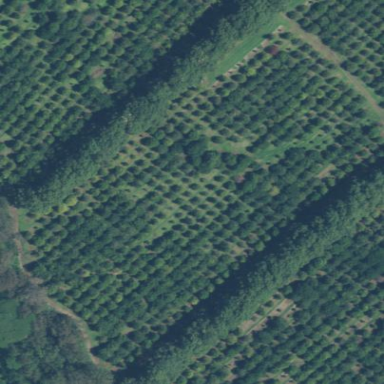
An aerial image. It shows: Orchard filled with macadamia trees.